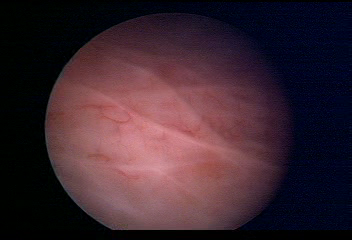
Modality: WLC
Class: Normal mucosa
Bladder cancer association: No